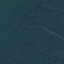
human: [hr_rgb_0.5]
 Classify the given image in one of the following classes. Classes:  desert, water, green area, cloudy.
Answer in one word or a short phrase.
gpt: green area